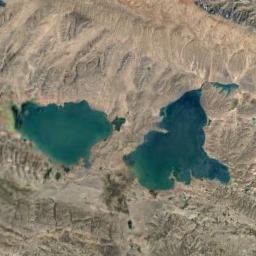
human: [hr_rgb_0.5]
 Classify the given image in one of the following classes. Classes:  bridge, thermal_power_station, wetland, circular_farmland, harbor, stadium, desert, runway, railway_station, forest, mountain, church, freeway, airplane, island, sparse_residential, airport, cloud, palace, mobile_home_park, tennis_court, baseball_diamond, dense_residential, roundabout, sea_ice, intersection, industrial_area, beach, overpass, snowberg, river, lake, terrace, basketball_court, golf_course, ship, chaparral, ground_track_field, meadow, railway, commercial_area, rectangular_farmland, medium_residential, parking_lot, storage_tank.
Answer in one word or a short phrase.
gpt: lake